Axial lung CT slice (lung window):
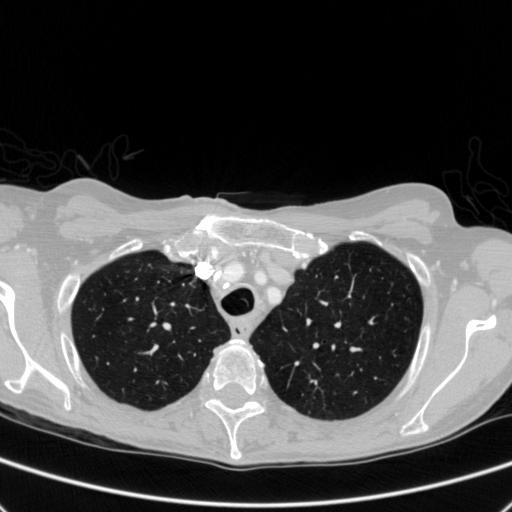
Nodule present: no